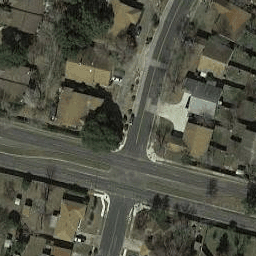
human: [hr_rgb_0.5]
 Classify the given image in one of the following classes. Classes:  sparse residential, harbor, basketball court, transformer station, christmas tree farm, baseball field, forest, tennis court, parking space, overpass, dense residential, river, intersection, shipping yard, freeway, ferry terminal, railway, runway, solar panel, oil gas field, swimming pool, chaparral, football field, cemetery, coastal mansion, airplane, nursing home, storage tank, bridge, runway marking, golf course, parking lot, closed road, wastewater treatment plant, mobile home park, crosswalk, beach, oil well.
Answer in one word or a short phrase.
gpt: intersection